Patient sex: M
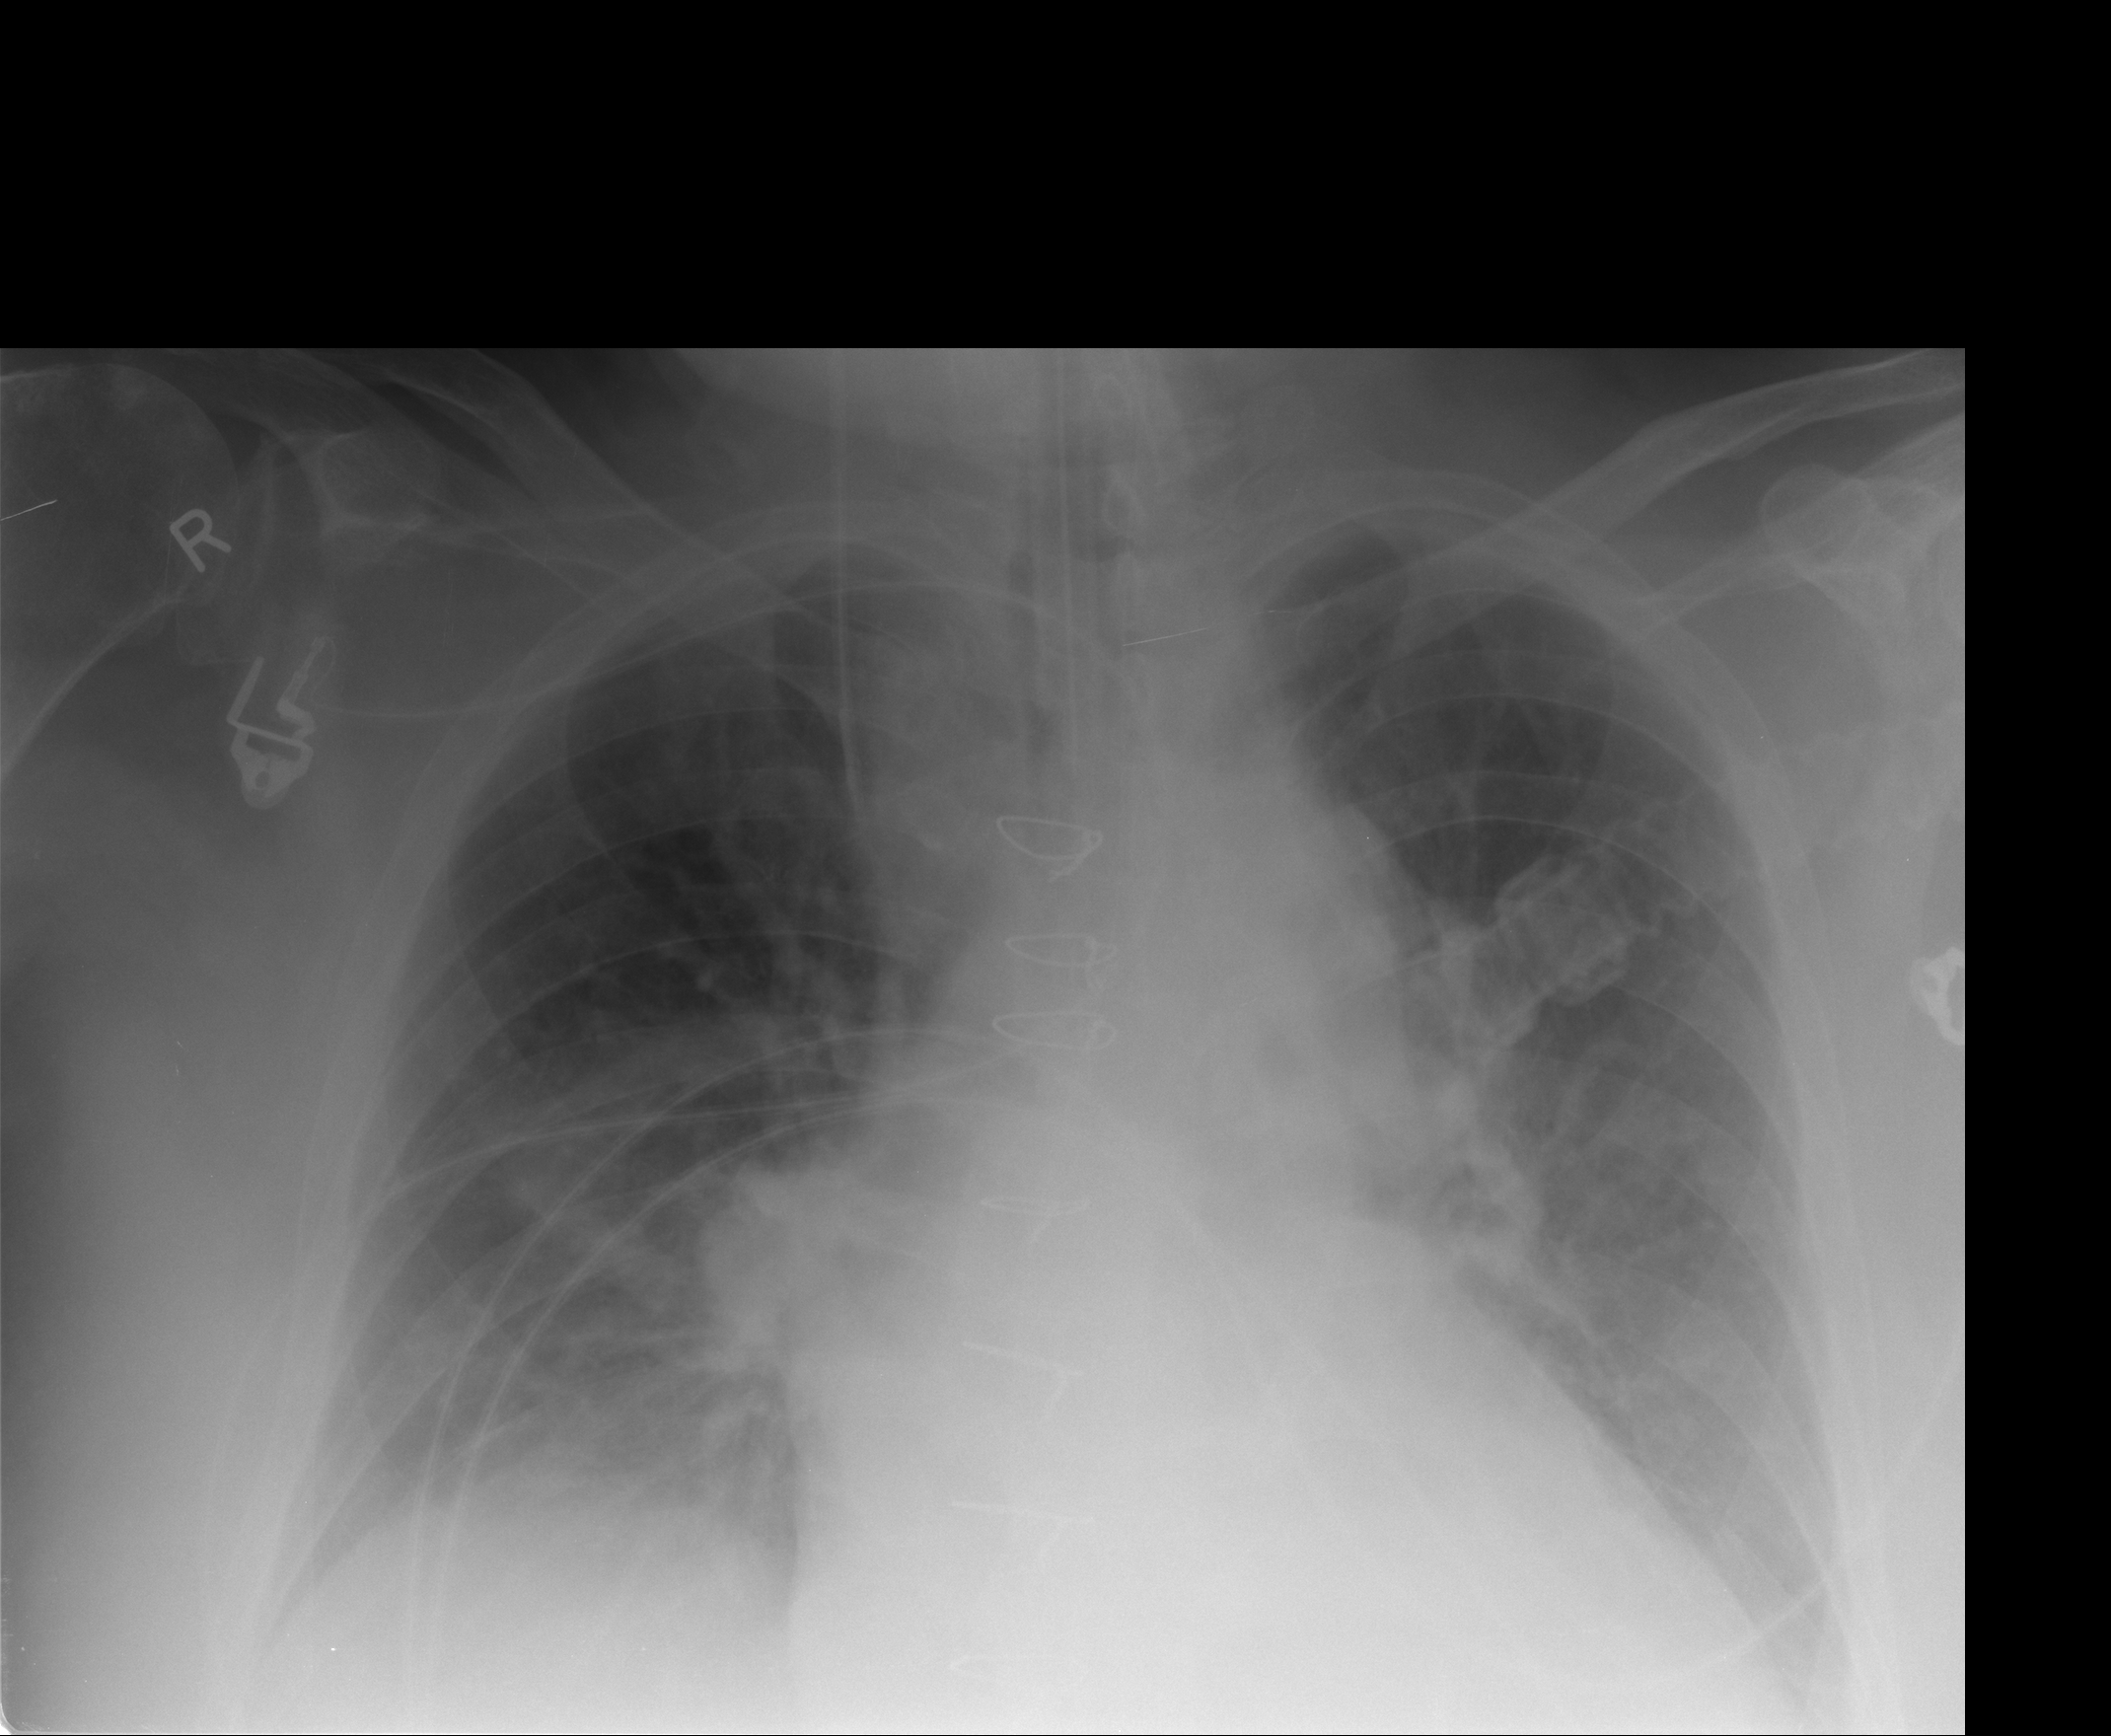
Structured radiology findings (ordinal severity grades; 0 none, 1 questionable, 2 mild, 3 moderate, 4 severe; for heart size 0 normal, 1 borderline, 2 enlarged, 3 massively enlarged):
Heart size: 2
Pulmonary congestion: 1
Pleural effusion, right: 0
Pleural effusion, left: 1
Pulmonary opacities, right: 1
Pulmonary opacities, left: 2
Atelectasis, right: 3
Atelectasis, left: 3